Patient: sex F, age 61
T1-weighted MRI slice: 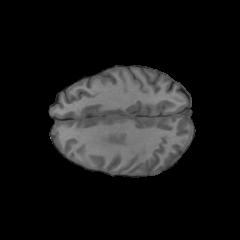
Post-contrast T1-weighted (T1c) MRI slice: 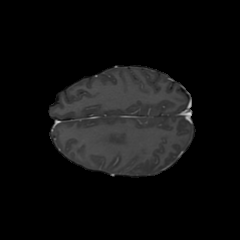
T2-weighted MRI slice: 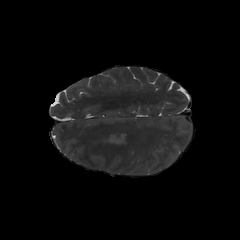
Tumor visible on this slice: yes
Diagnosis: Glioblastoma, IDH-wildtype
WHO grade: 4